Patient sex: F
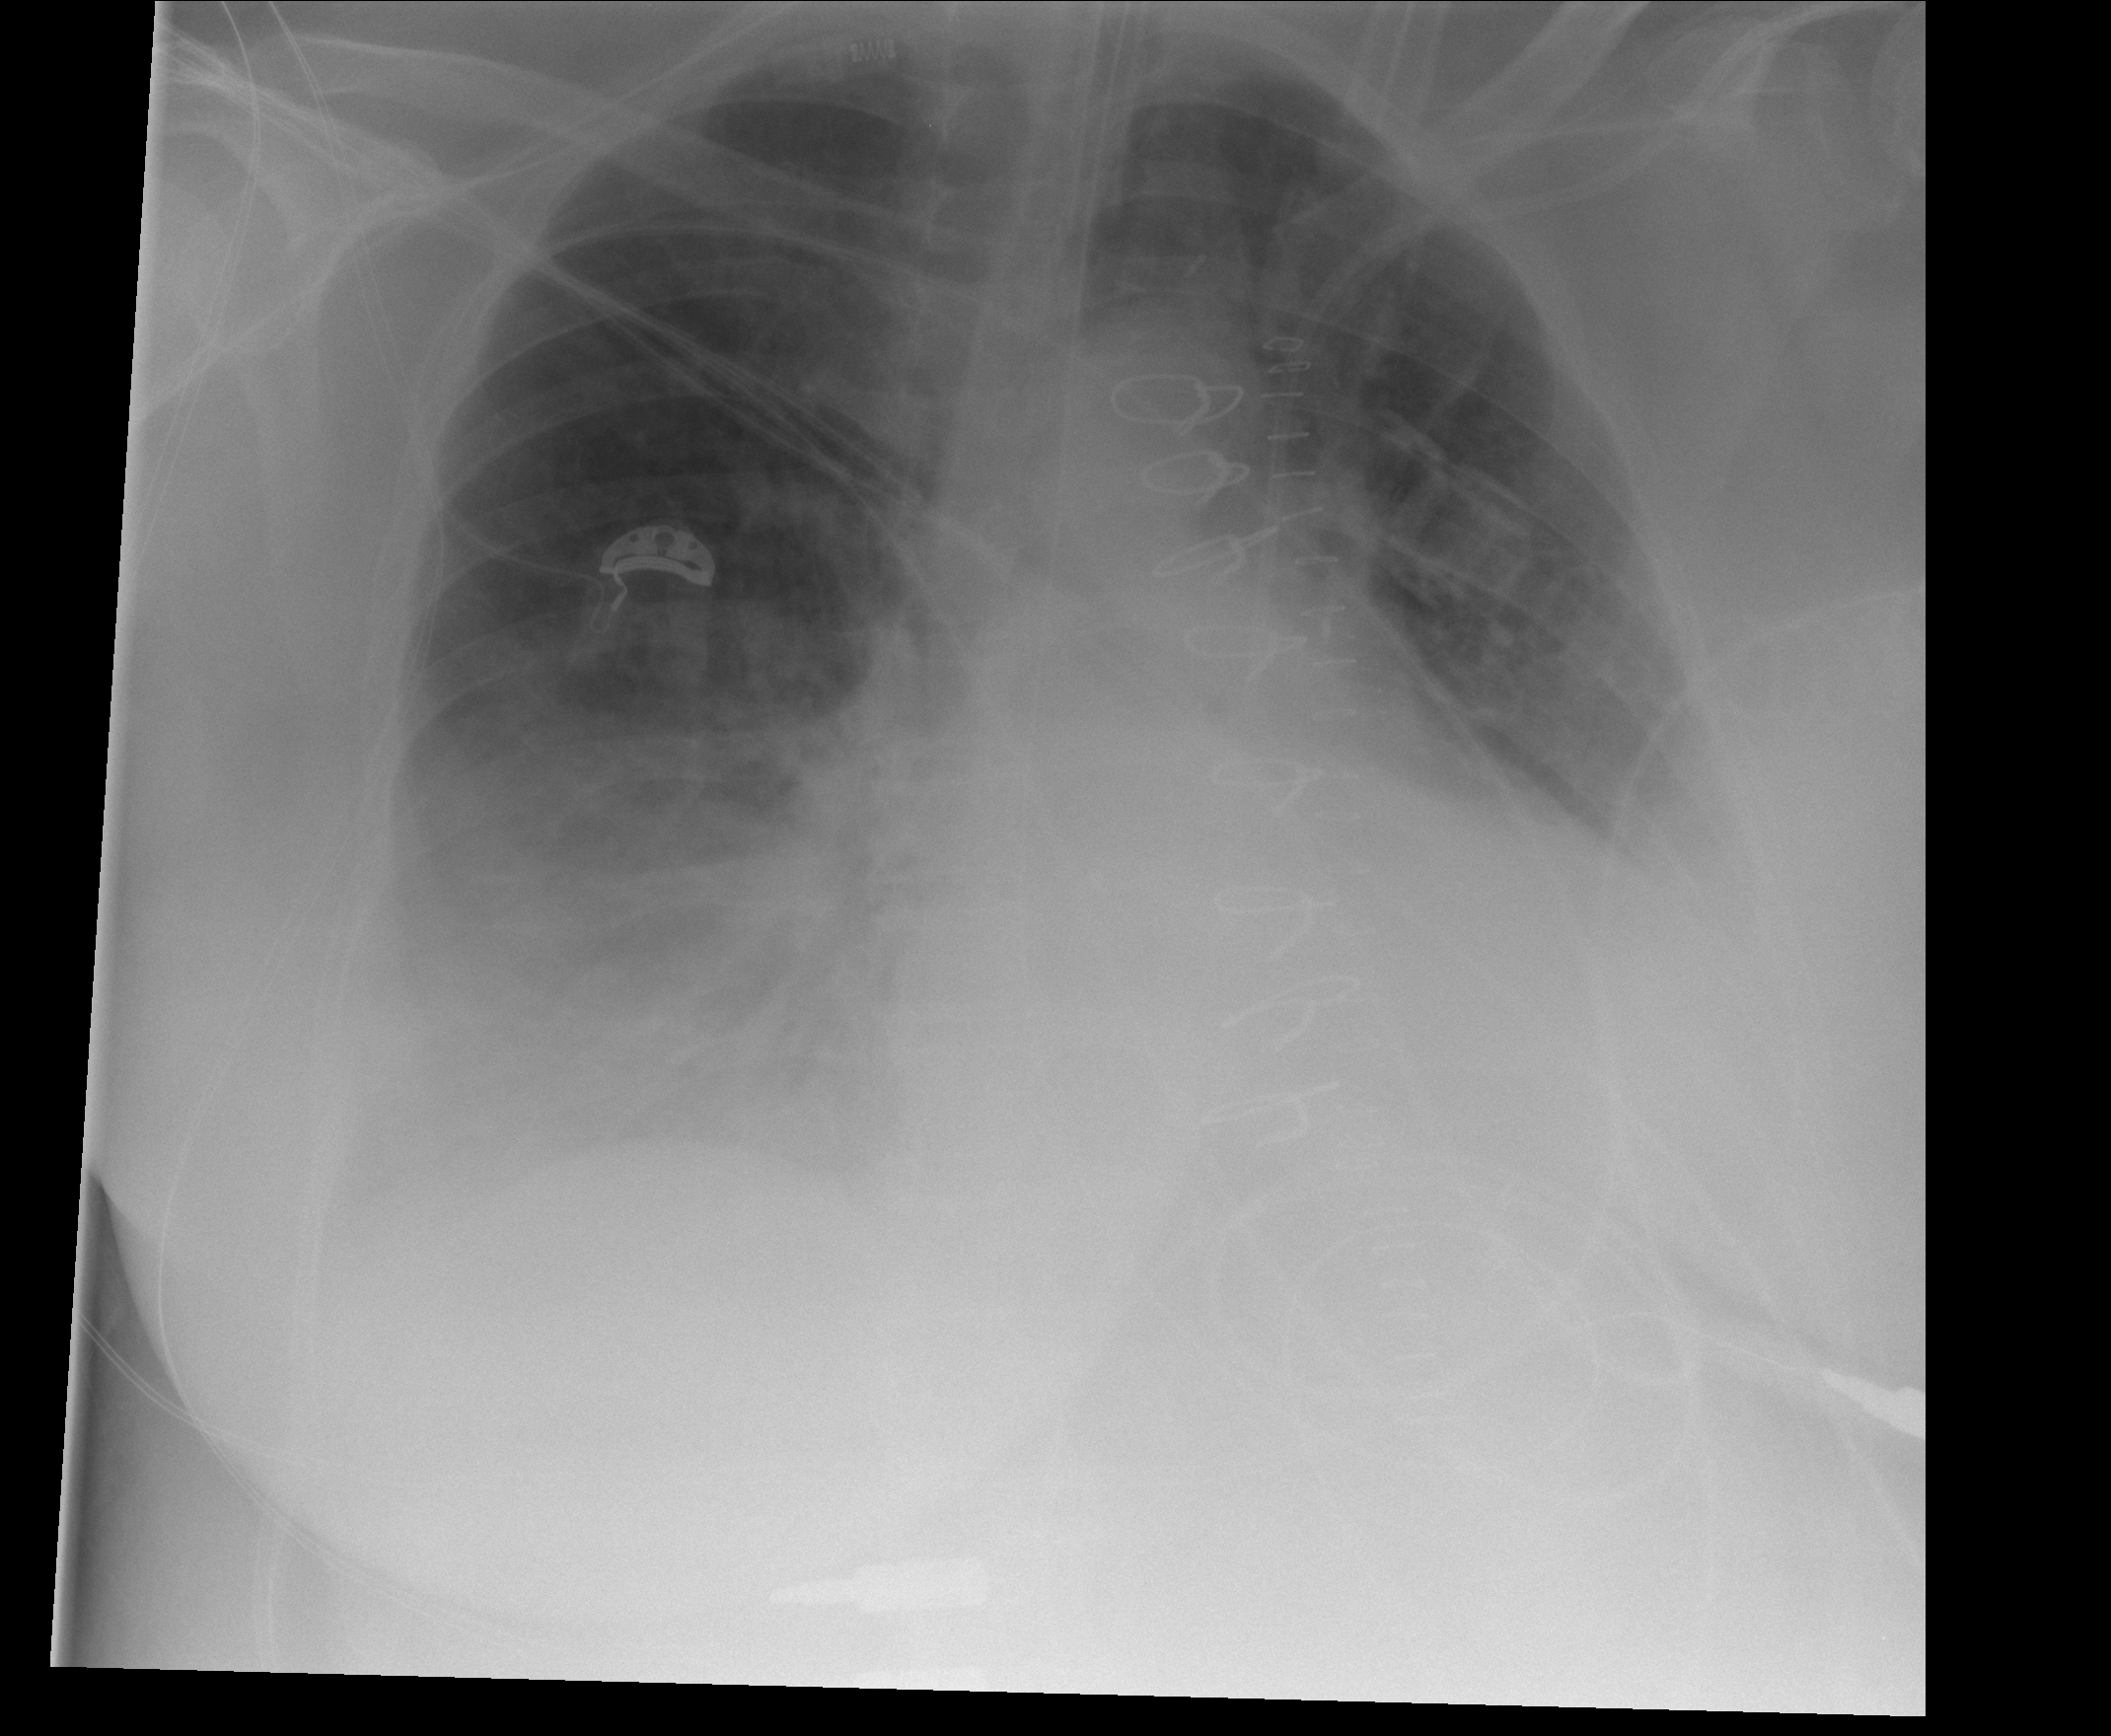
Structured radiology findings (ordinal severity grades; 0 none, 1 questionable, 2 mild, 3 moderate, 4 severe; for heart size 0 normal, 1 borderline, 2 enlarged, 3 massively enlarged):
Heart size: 2
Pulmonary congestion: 2
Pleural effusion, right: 2
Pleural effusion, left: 2
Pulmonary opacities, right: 1
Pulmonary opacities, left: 0
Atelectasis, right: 2
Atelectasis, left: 2